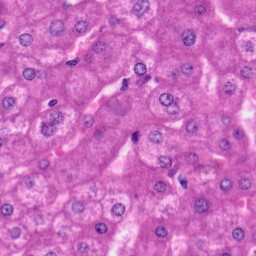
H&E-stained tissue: Liver